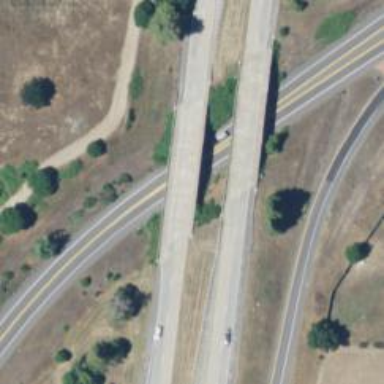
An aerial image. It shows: Motorway bridge.